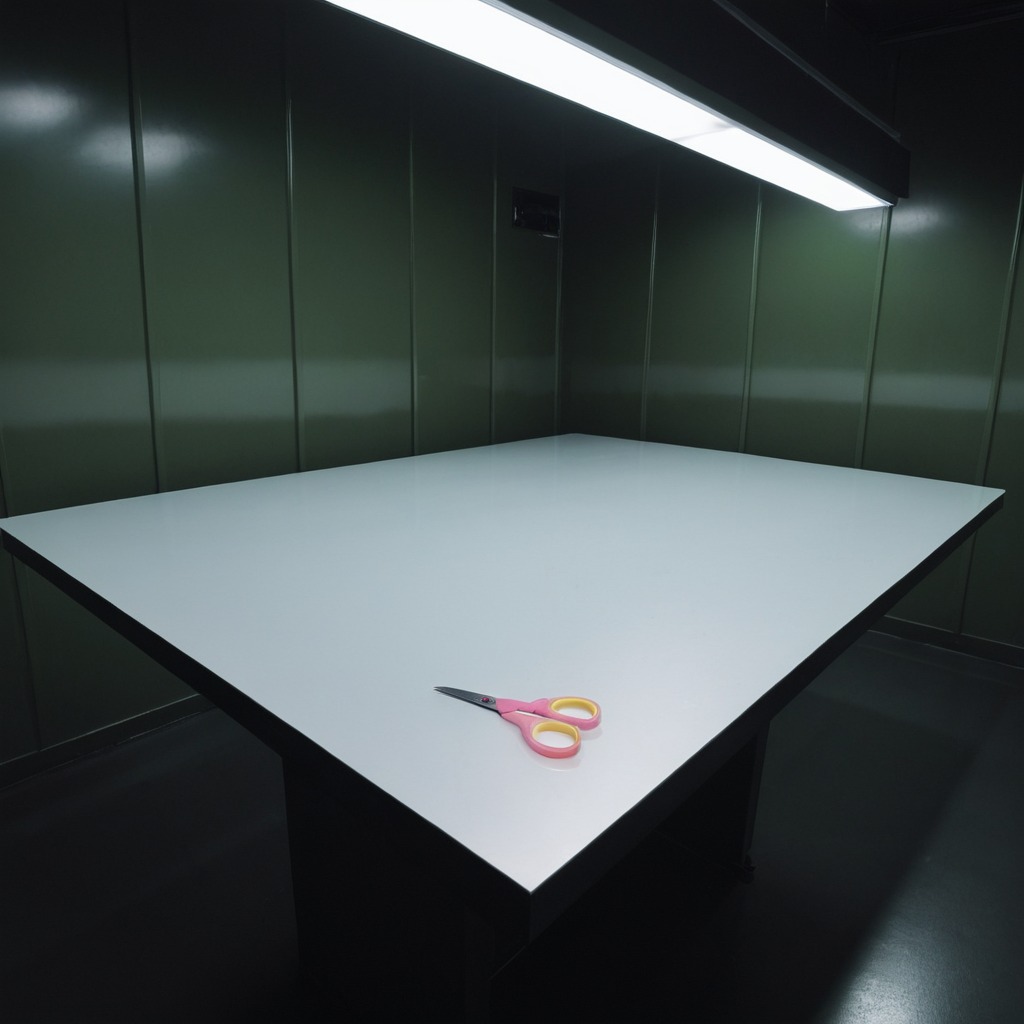
A scissor is lying on a clean empty table in a railway signal maintenance room lit by harsh overhead fluorescents photorealistic surface textures crisp shadows high dynamic range